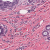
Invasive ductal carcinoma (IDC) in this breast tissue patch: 0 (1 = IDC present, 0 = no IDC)